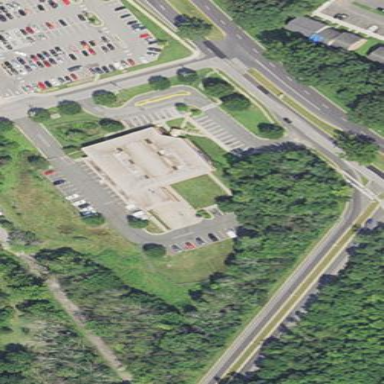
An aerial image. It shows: Post office building.